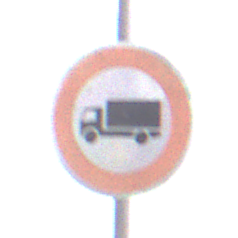
Verkehrszeichen: VerbotFuerKraftfahrzeugeUeberDreiKommaFuenfTonnen
Umgebung: Outdoor, Nature
Tageszeit: MorningAfternoon
Wetter: Overcast
Licht: Natural
Jahreszeit: NotSpecified
Kontrast: LowContrast